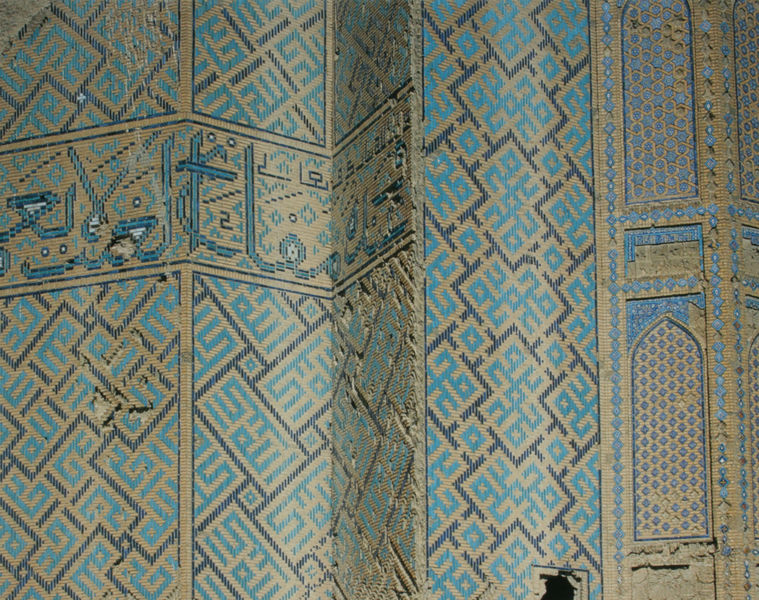
Titel: Wandausschnitt des Sanktuariums (Detail)
Standort: Samarkand
Institution: Masjid-i Jami (Bibi Khanum Moschee)
Schlagwörter: blau, gott, weiß, gelb, ocker, ausschnitt, braun, fenster, raum, schwarz, säule, tür, türkis, zeichen, gebäude, beige, muster, ornament, teppich, wand, architektur, band, stein, steine, kirche, gold, interieur, stickerei, hellblau, schrift, ecke, bogen, fassade, türen, flächen, mauer, linien, schaden, bordüre, tapete, detail, inschrift, schriftzeichen, striche, kante, wände, eingang, ruine, moschee, orient, orientalisch, palast, grafisch, loch, fliesen, geschenk, kacheln, mosaik, beten, graphisch, ecken, fragment, geometrisch, zacken, arabisch, spitzbogen, tapis, steinchen, tapisserie, gewebe, ornamentik, orientalismus, wandbehang, geometrie, gewebt, islam, mosaike, heilige schrift, motive, bleu, arc, synagoge, kalligraphie, brüche, abstrait, église, kantig, beschädigt, mur, behang, persisch, koran, sure, kaligraphie, oriental, mohammed, fayance, pyramide, mittelasien, motifs, arabe, musulman, lapislazuli, tapiserie, tappisserie, mustr, tapessierie, décoration, ornamnt, mosquée, -verzierung